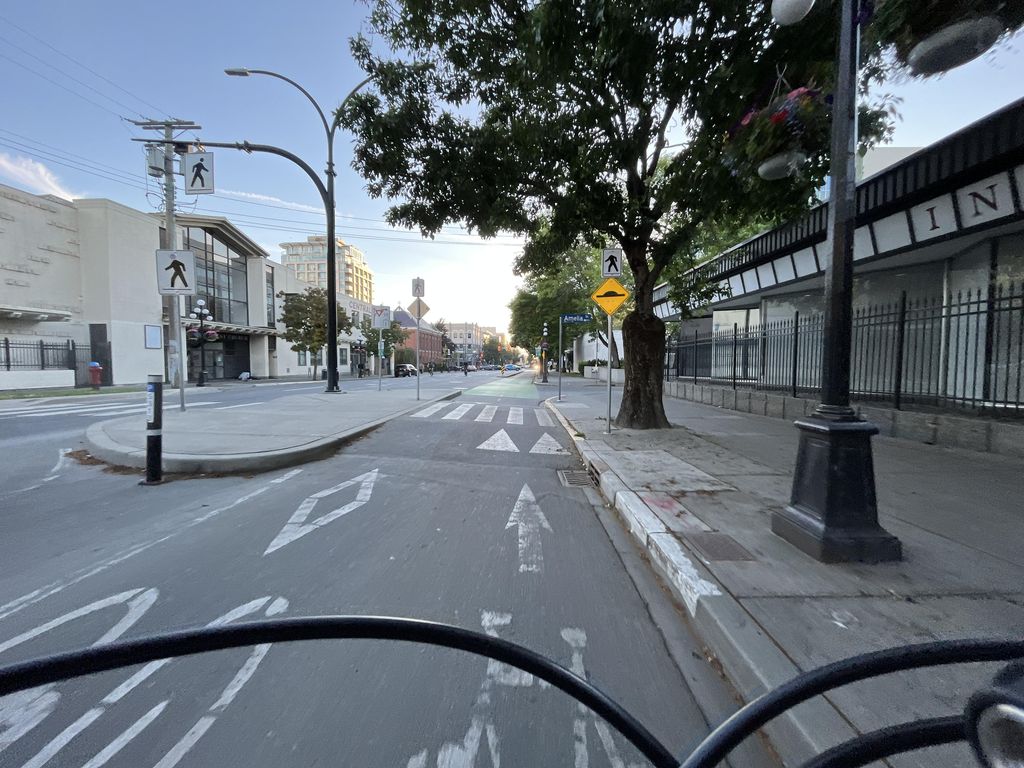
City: victoria